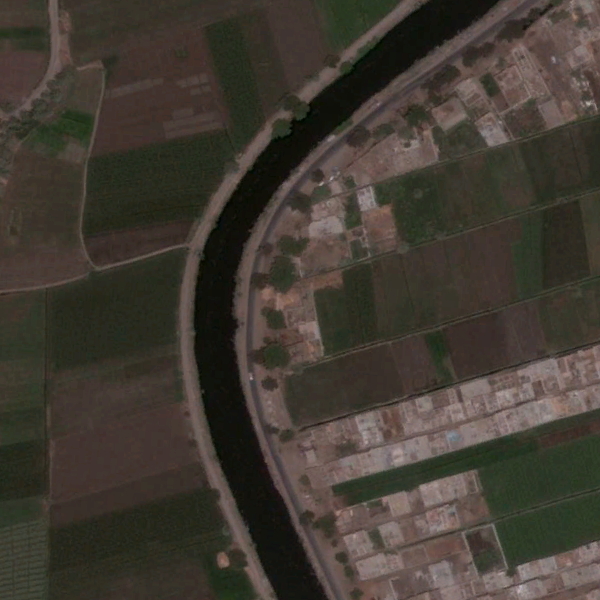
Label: River